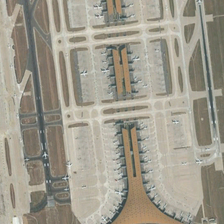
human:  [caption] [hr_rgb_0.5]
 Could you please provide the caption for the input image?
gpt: sqare termial buildings are separated by runways .

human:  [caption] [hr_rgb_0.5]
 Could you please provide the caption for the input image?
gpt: some planes berth on the grey airport  which is like a zipper .

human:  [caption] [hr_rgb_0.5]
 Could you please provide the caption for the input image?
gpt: terminal building and tarmac with airplanes are sandwiched by flight paths where several planes are slipping .

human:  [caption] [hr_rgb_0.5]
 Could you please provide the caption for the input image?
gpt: terminal building and tarmac with airplanes are sandwiched by flight paths where several planes are slipping .

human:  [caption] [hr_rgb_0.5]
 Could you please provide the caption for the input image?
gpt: some planes are sparsely parked in an airport with many runways .